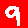
Digit: 9